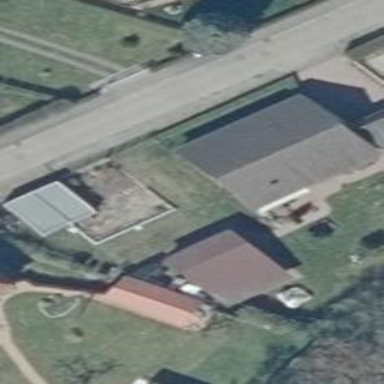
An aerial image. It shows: Gabled building with roof made of roof tiles.